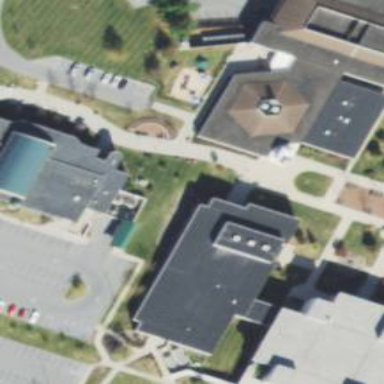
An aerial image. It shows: School building.